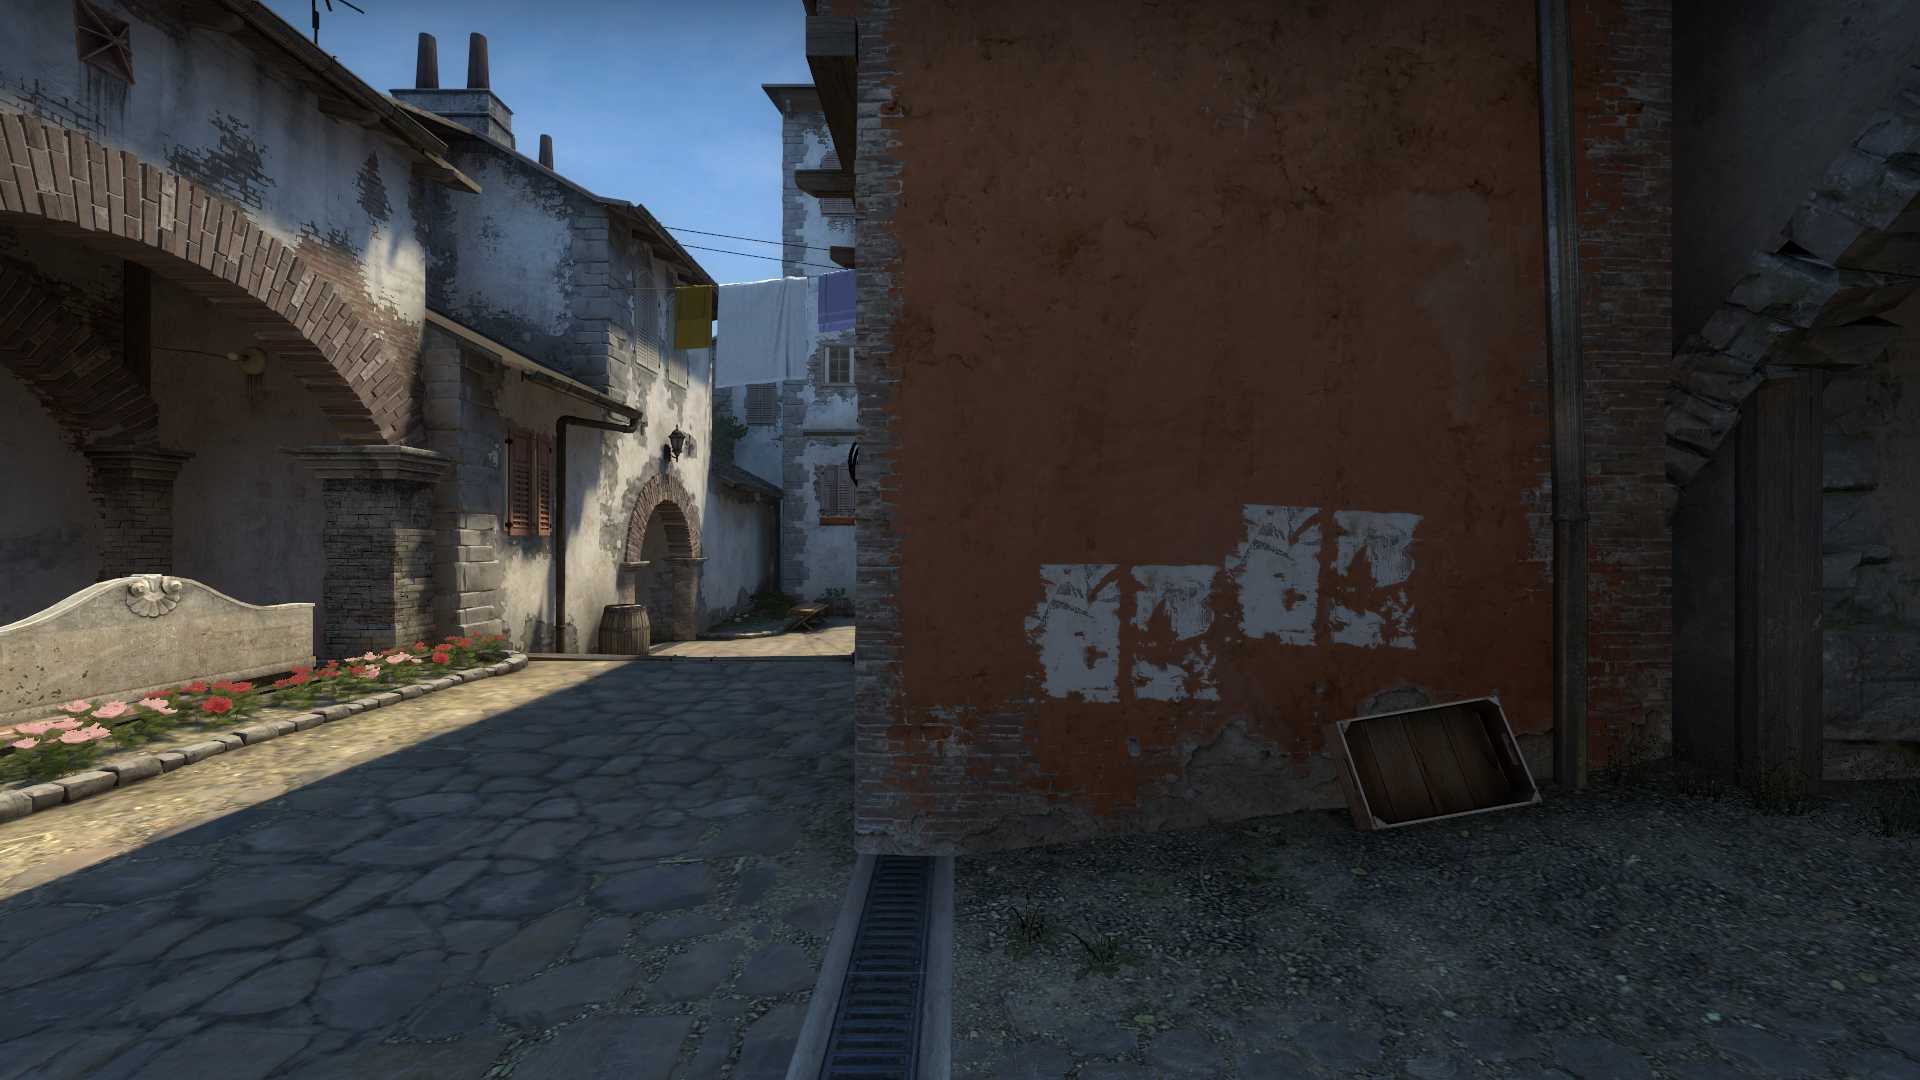
Map: de_inferno